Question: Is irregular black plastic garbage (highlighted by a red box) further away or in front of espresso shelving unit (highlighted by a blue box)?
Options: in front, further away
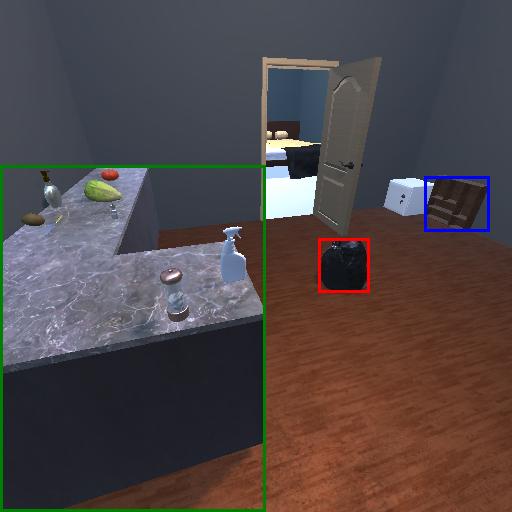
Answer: in front